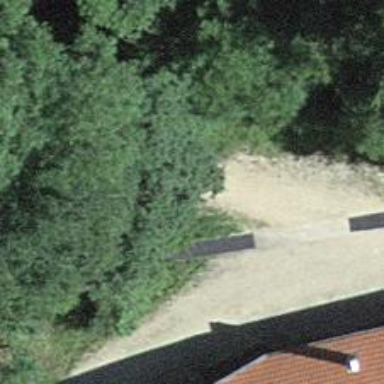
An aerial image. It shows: Track with fine gravel surface. The track type is grade 2.